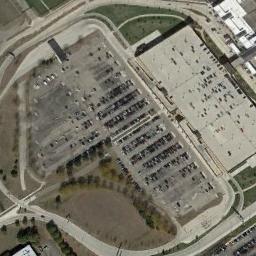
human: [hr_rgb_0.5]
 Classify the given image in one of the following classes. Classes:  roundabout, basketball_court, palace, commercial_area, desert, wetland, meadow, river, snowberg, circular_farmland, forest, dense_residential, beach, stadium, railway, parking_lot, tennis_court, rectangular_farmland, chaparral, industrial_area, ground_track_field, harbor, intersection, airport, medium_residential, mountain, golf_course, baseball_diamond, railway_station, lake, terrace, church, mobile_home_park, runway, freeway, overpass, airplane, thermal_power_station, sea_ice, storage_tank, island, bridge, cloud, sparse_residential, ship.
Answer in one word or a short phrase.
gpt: parking_lot